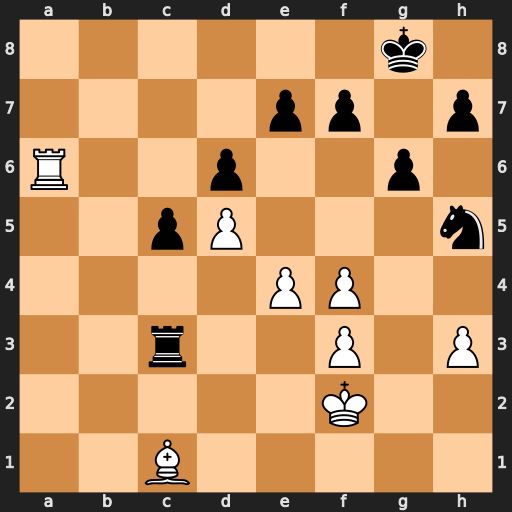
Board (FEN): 6k1/4pp1p/R2p2p1/2pP3n/4PP2/2r2P1P/5K2/2B5
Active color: w
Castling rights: -
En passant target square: -
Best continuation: Ra8+ Kg7 Bb2 f6 Bxc3